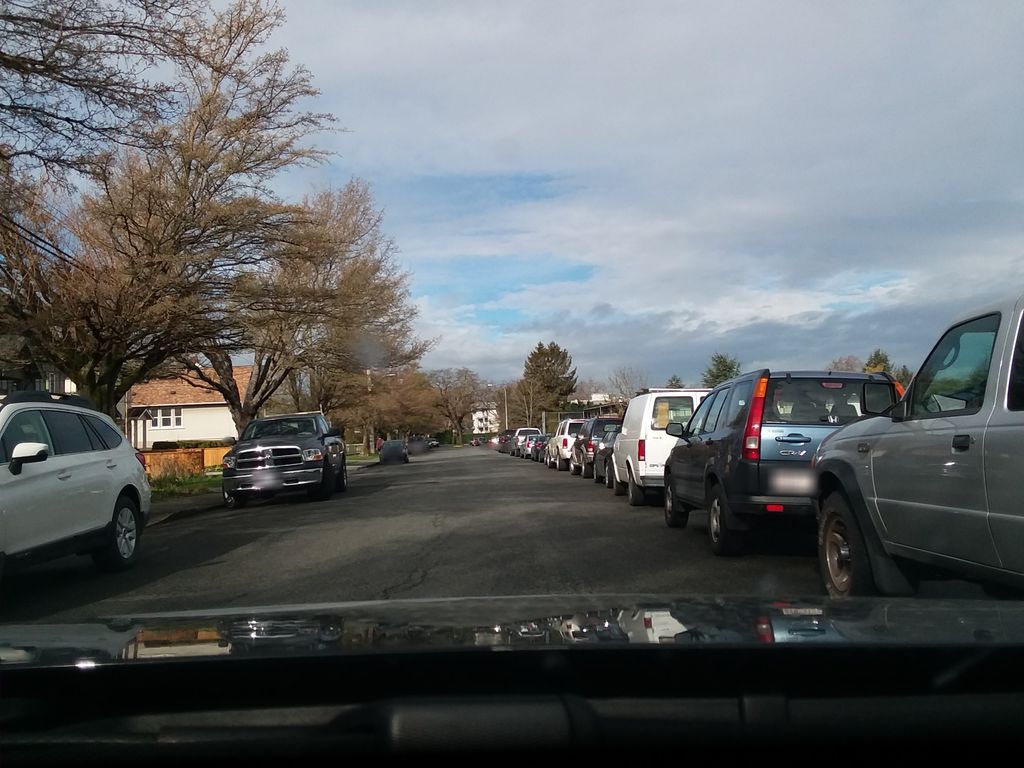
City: victoria